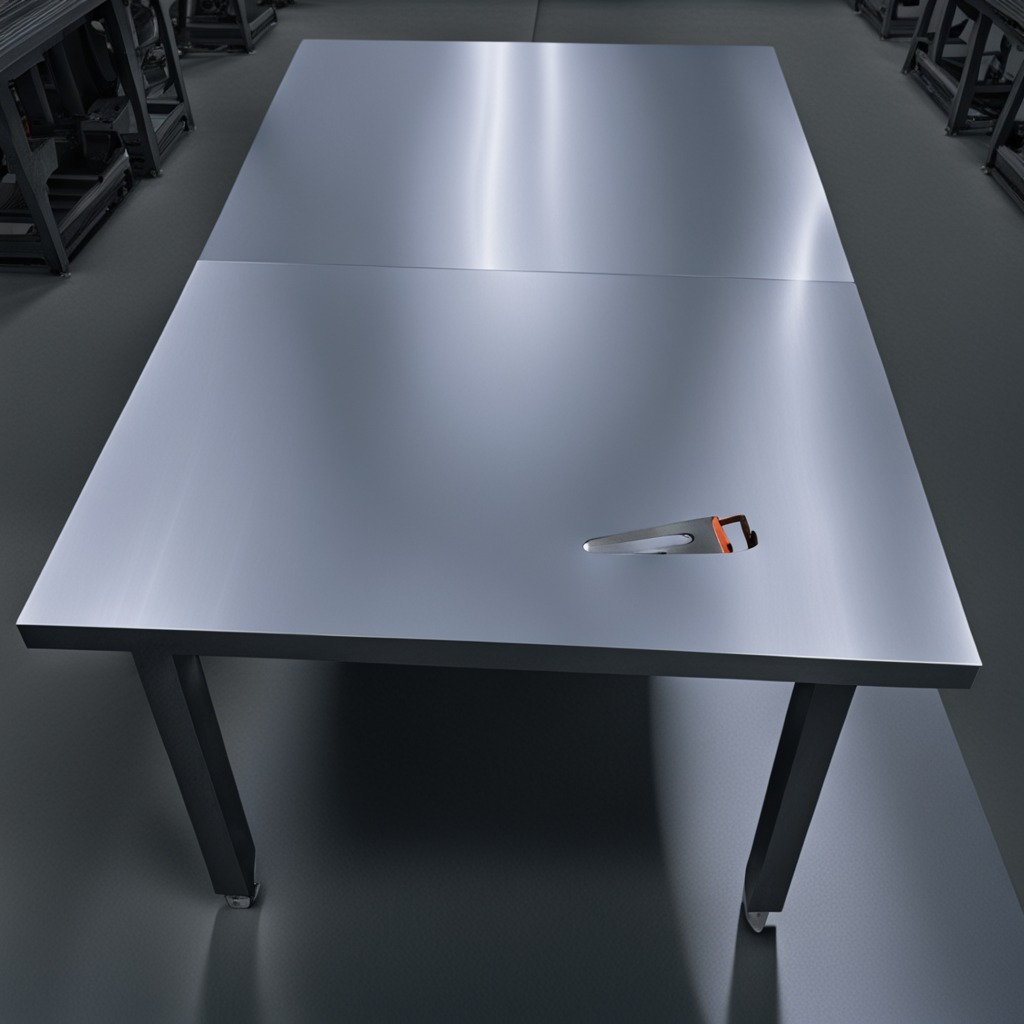
A metal saw is lying on the clean empty table in the basement in the evening soft directional lighting on the tabletop realistic grain studio-quality clarity centered framing